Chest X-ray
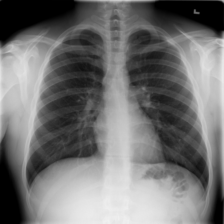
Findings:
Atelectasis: negative
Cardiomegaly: negative
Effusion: negative
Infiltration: positive
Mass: negative
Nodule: negative
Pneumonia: negative
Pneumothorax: negative
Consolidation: negative
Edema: negative
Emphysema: negative
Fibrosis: negative
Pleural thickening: negative
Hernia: negative